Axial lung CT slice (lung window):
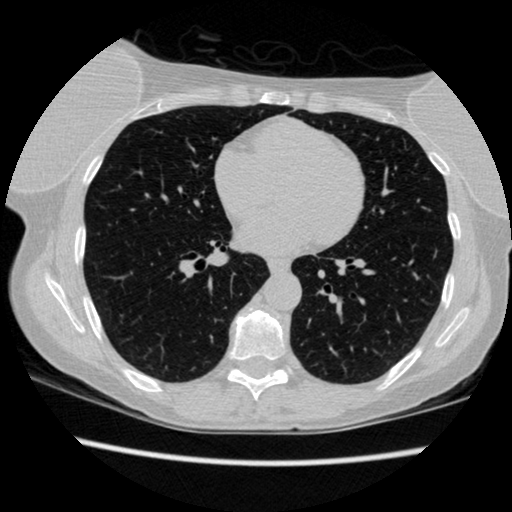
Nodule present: no